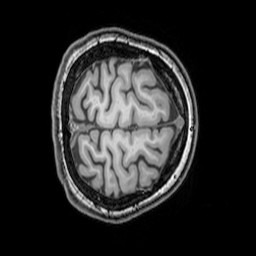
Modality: T1w
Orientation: axial
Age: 23
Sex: female
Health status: healthy
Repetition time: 0.081 s
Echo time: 0.037 s